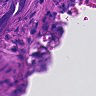
Metastatic tissue present: yes